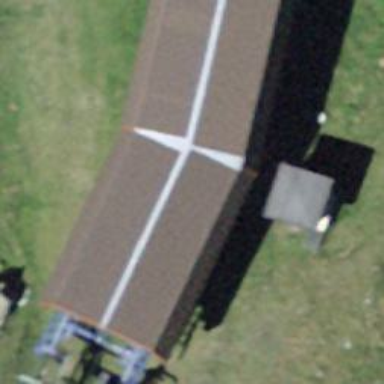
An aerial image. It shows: Chair lift captured from aerial perspective.